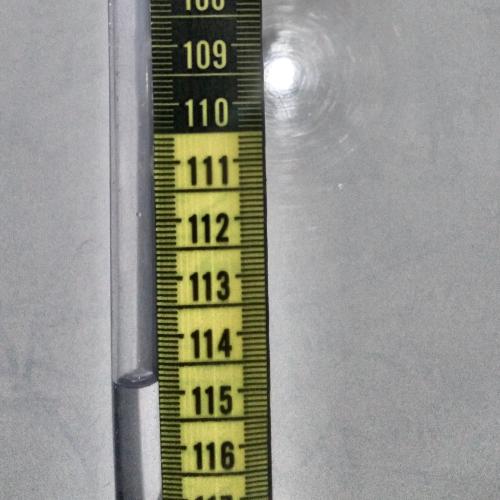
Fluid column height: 114.8 cm